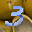
Label: 3